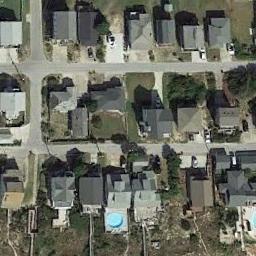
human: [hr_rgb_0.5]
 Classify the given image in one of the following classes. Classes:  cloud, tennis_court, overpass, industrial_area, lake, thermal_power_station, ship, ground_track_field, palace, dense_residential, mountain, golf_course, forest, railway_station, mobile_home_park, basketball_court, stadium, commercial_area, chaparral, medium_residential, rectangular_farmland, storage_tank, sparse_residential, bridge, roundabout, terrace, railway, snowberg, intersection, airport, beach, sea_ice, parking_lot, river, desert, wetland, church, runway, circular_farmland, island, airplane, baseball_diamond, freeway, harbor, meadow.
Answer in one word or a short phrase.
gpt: dense_residential